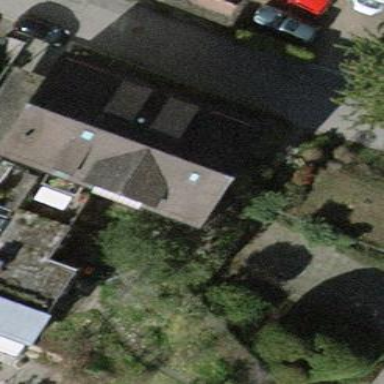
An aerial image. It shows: Pitched roof building.